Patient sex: M
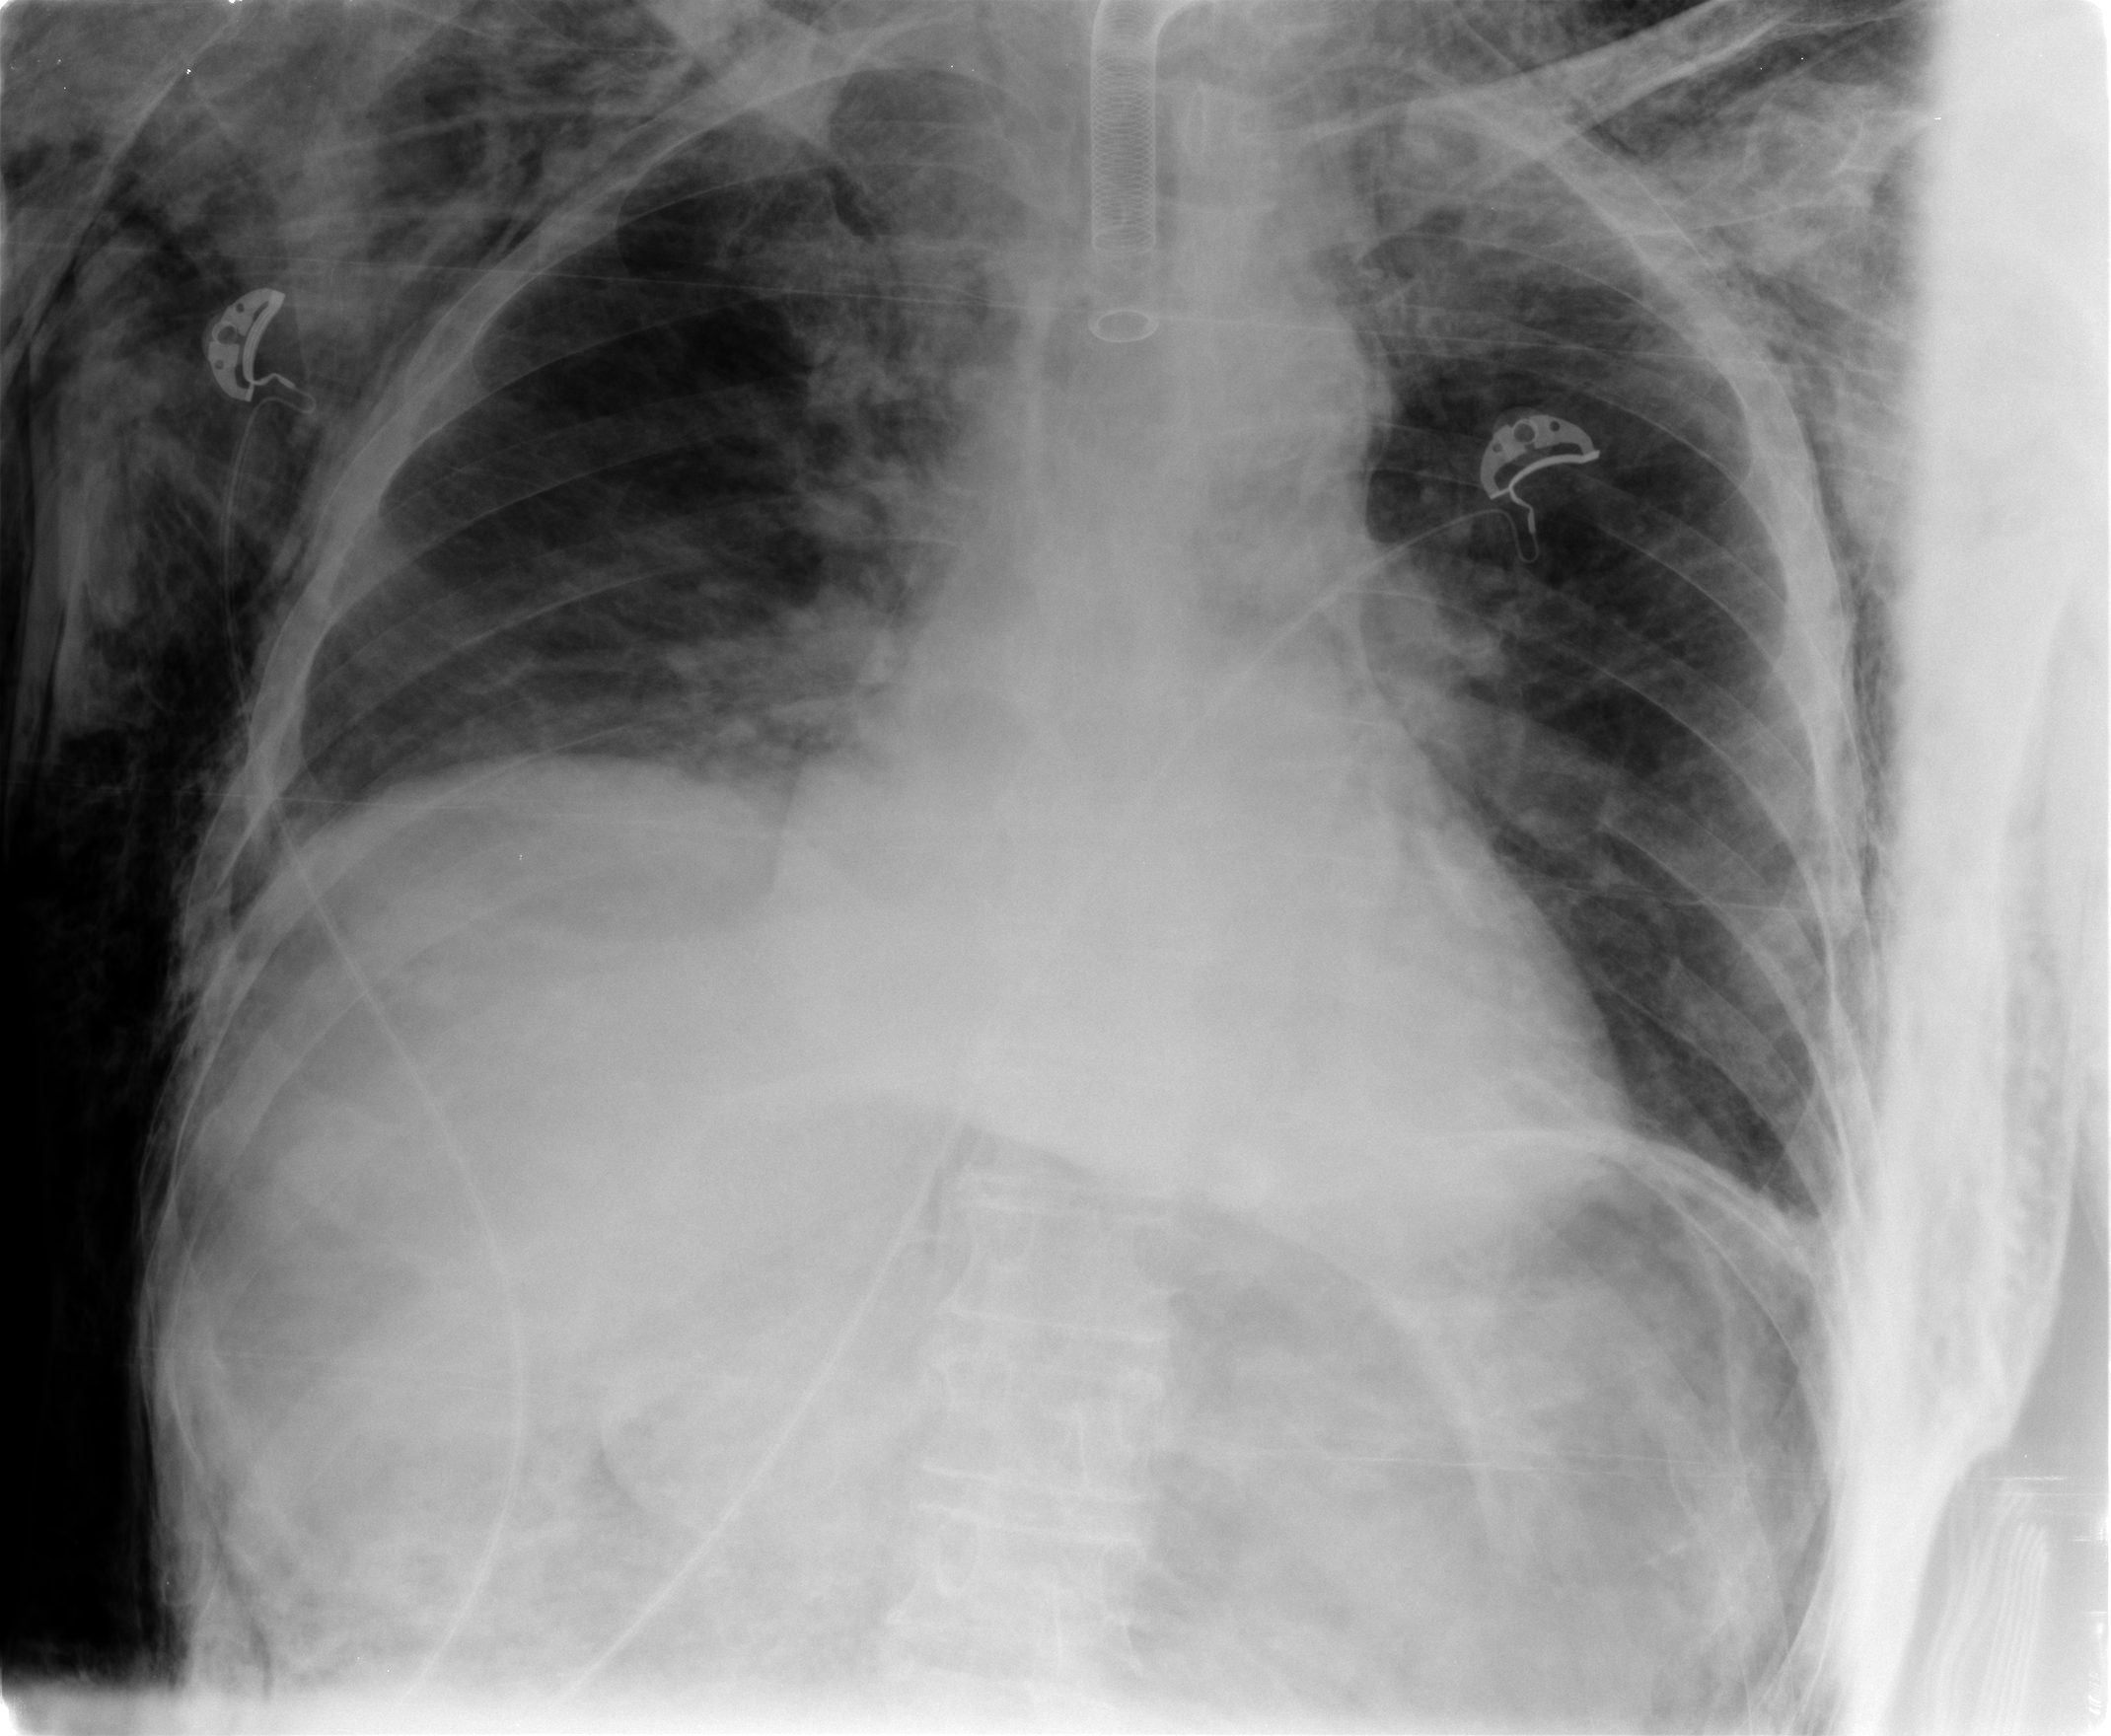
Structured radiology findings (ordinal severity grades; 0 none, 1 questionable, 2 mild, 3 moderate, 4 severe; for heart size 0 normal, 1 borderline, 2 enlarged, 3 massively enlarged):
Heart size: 0
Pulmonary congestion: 2
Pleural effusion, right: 0
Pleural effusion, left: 0
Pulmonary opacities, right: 1
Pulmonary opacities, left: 0
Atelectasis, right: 1
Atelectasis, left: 1